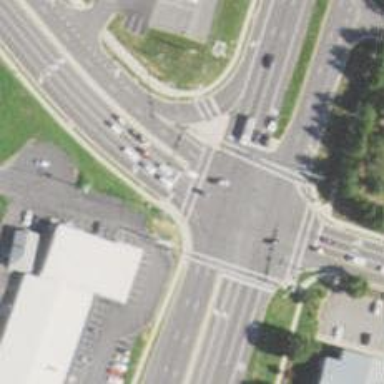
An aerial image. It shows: Asphalt footway with marked crossing and pedestrian island.